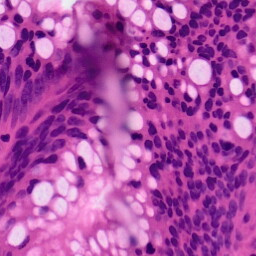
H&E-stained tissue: Colon